Question:
Using the eclipse Search and replace functionality, I was to search for a single line string and replace it with a multi-line string. I already attempt to use
and /n to insert a new line.
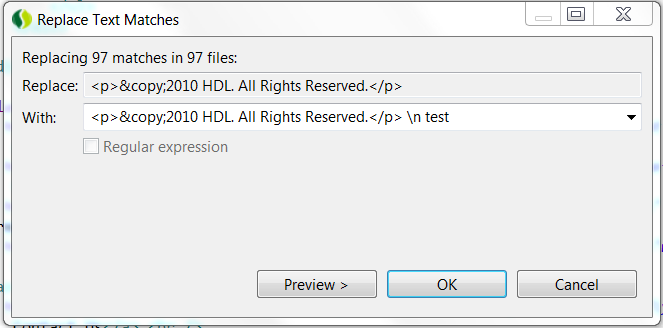
Answer:
You just have to ensure the "Regular Expression" box is checked before performing the search. Then in the replace dialog you will also have a "Regular Expression" box which must be checked. Then you separate each new line with a new line character "
" in the replacement string.
Example:
'''
<!-- Google Analytics -->
<script type="text/javascript">
code
'''